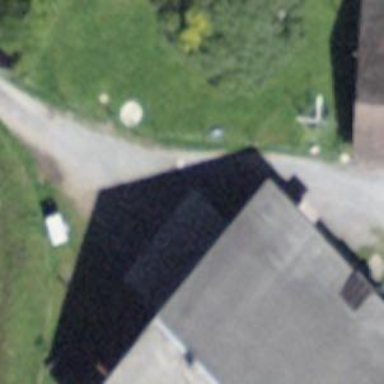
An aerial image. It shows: Farm shop.